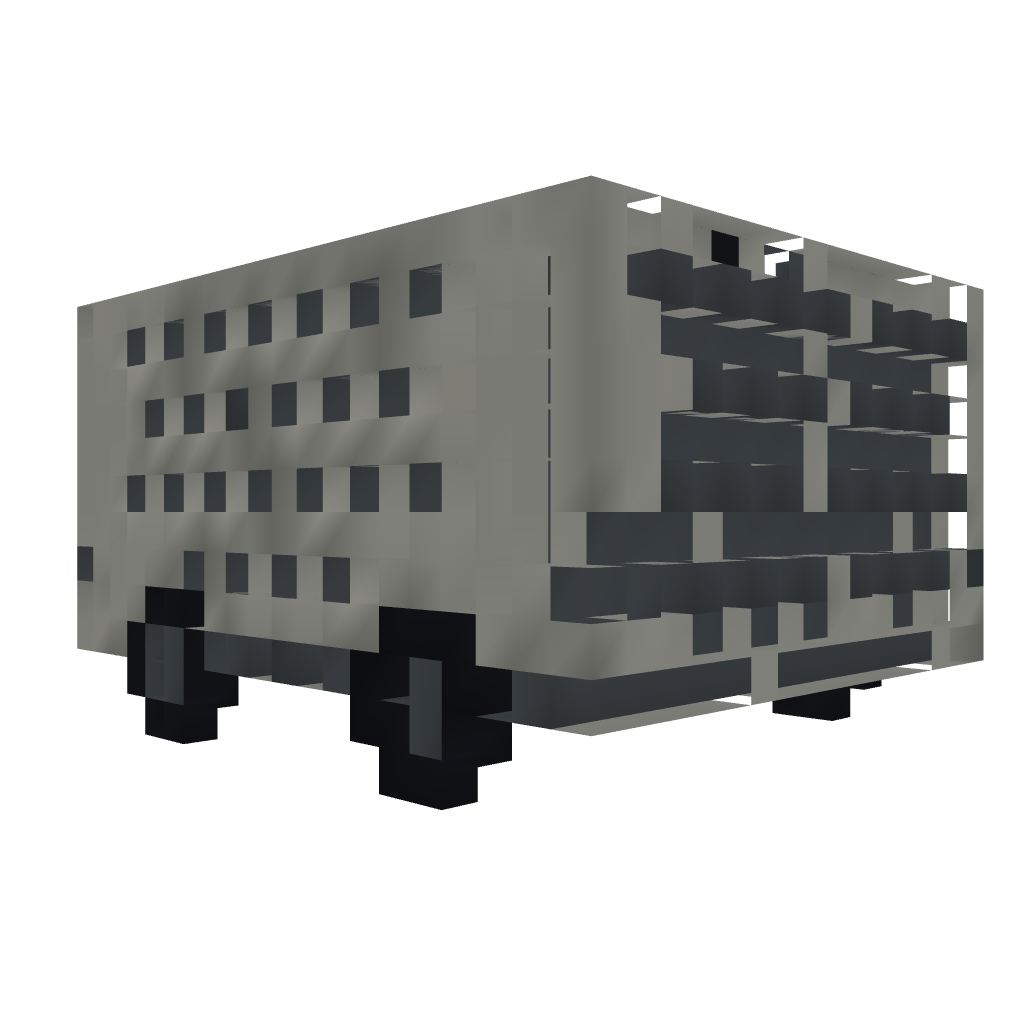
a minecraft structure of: Giant Minecart